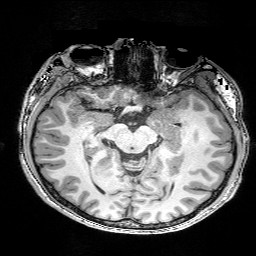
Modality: T1w
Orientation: coronal
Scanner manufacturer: siemens
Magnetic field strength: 3 T
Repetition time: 2.25 s
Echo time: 0.00418 s